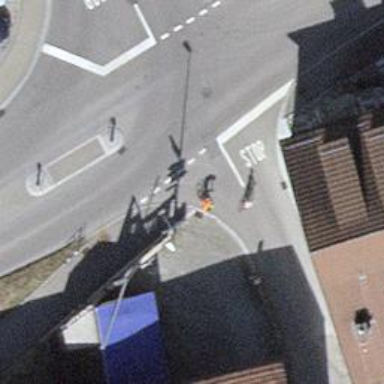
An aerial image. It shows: Road with stop sign.